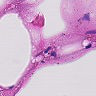
Metastatic tissue present: no